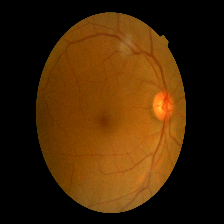
Diabetic retinopathy grade: Mild